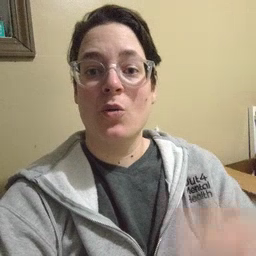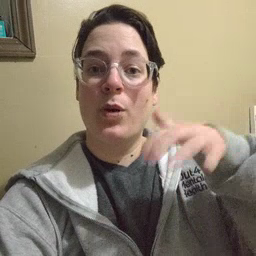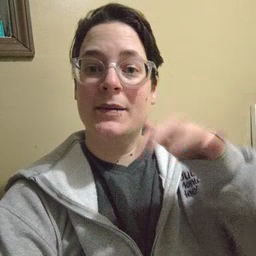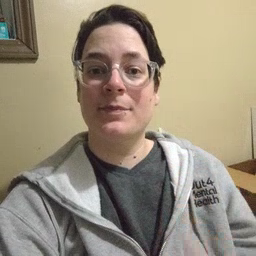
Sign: rain